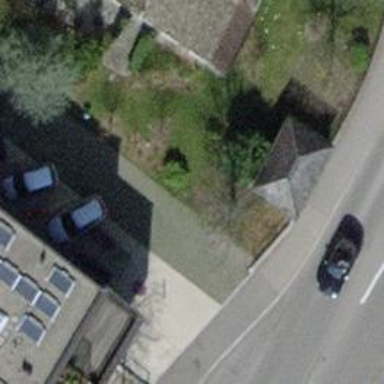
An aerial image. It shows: Driveway with grass paver surface.